Aerial crown-view tile of a tropical tree (Barro Colorado Island, Panama), acquired 20240918:
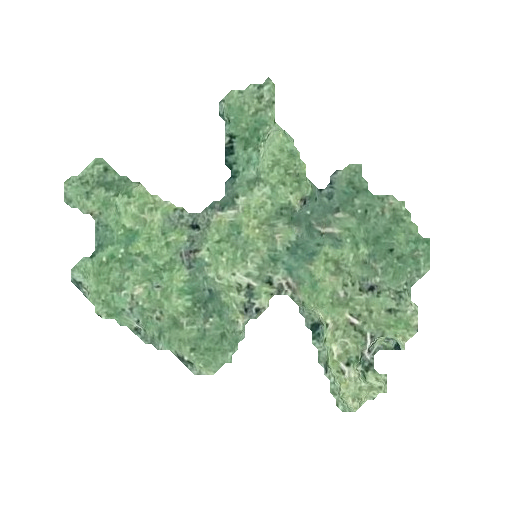
Species: Platypodium elegans
GBIF accepted scientific name: Platypodium elegans
Crown area: 93.081 m²